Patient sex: M
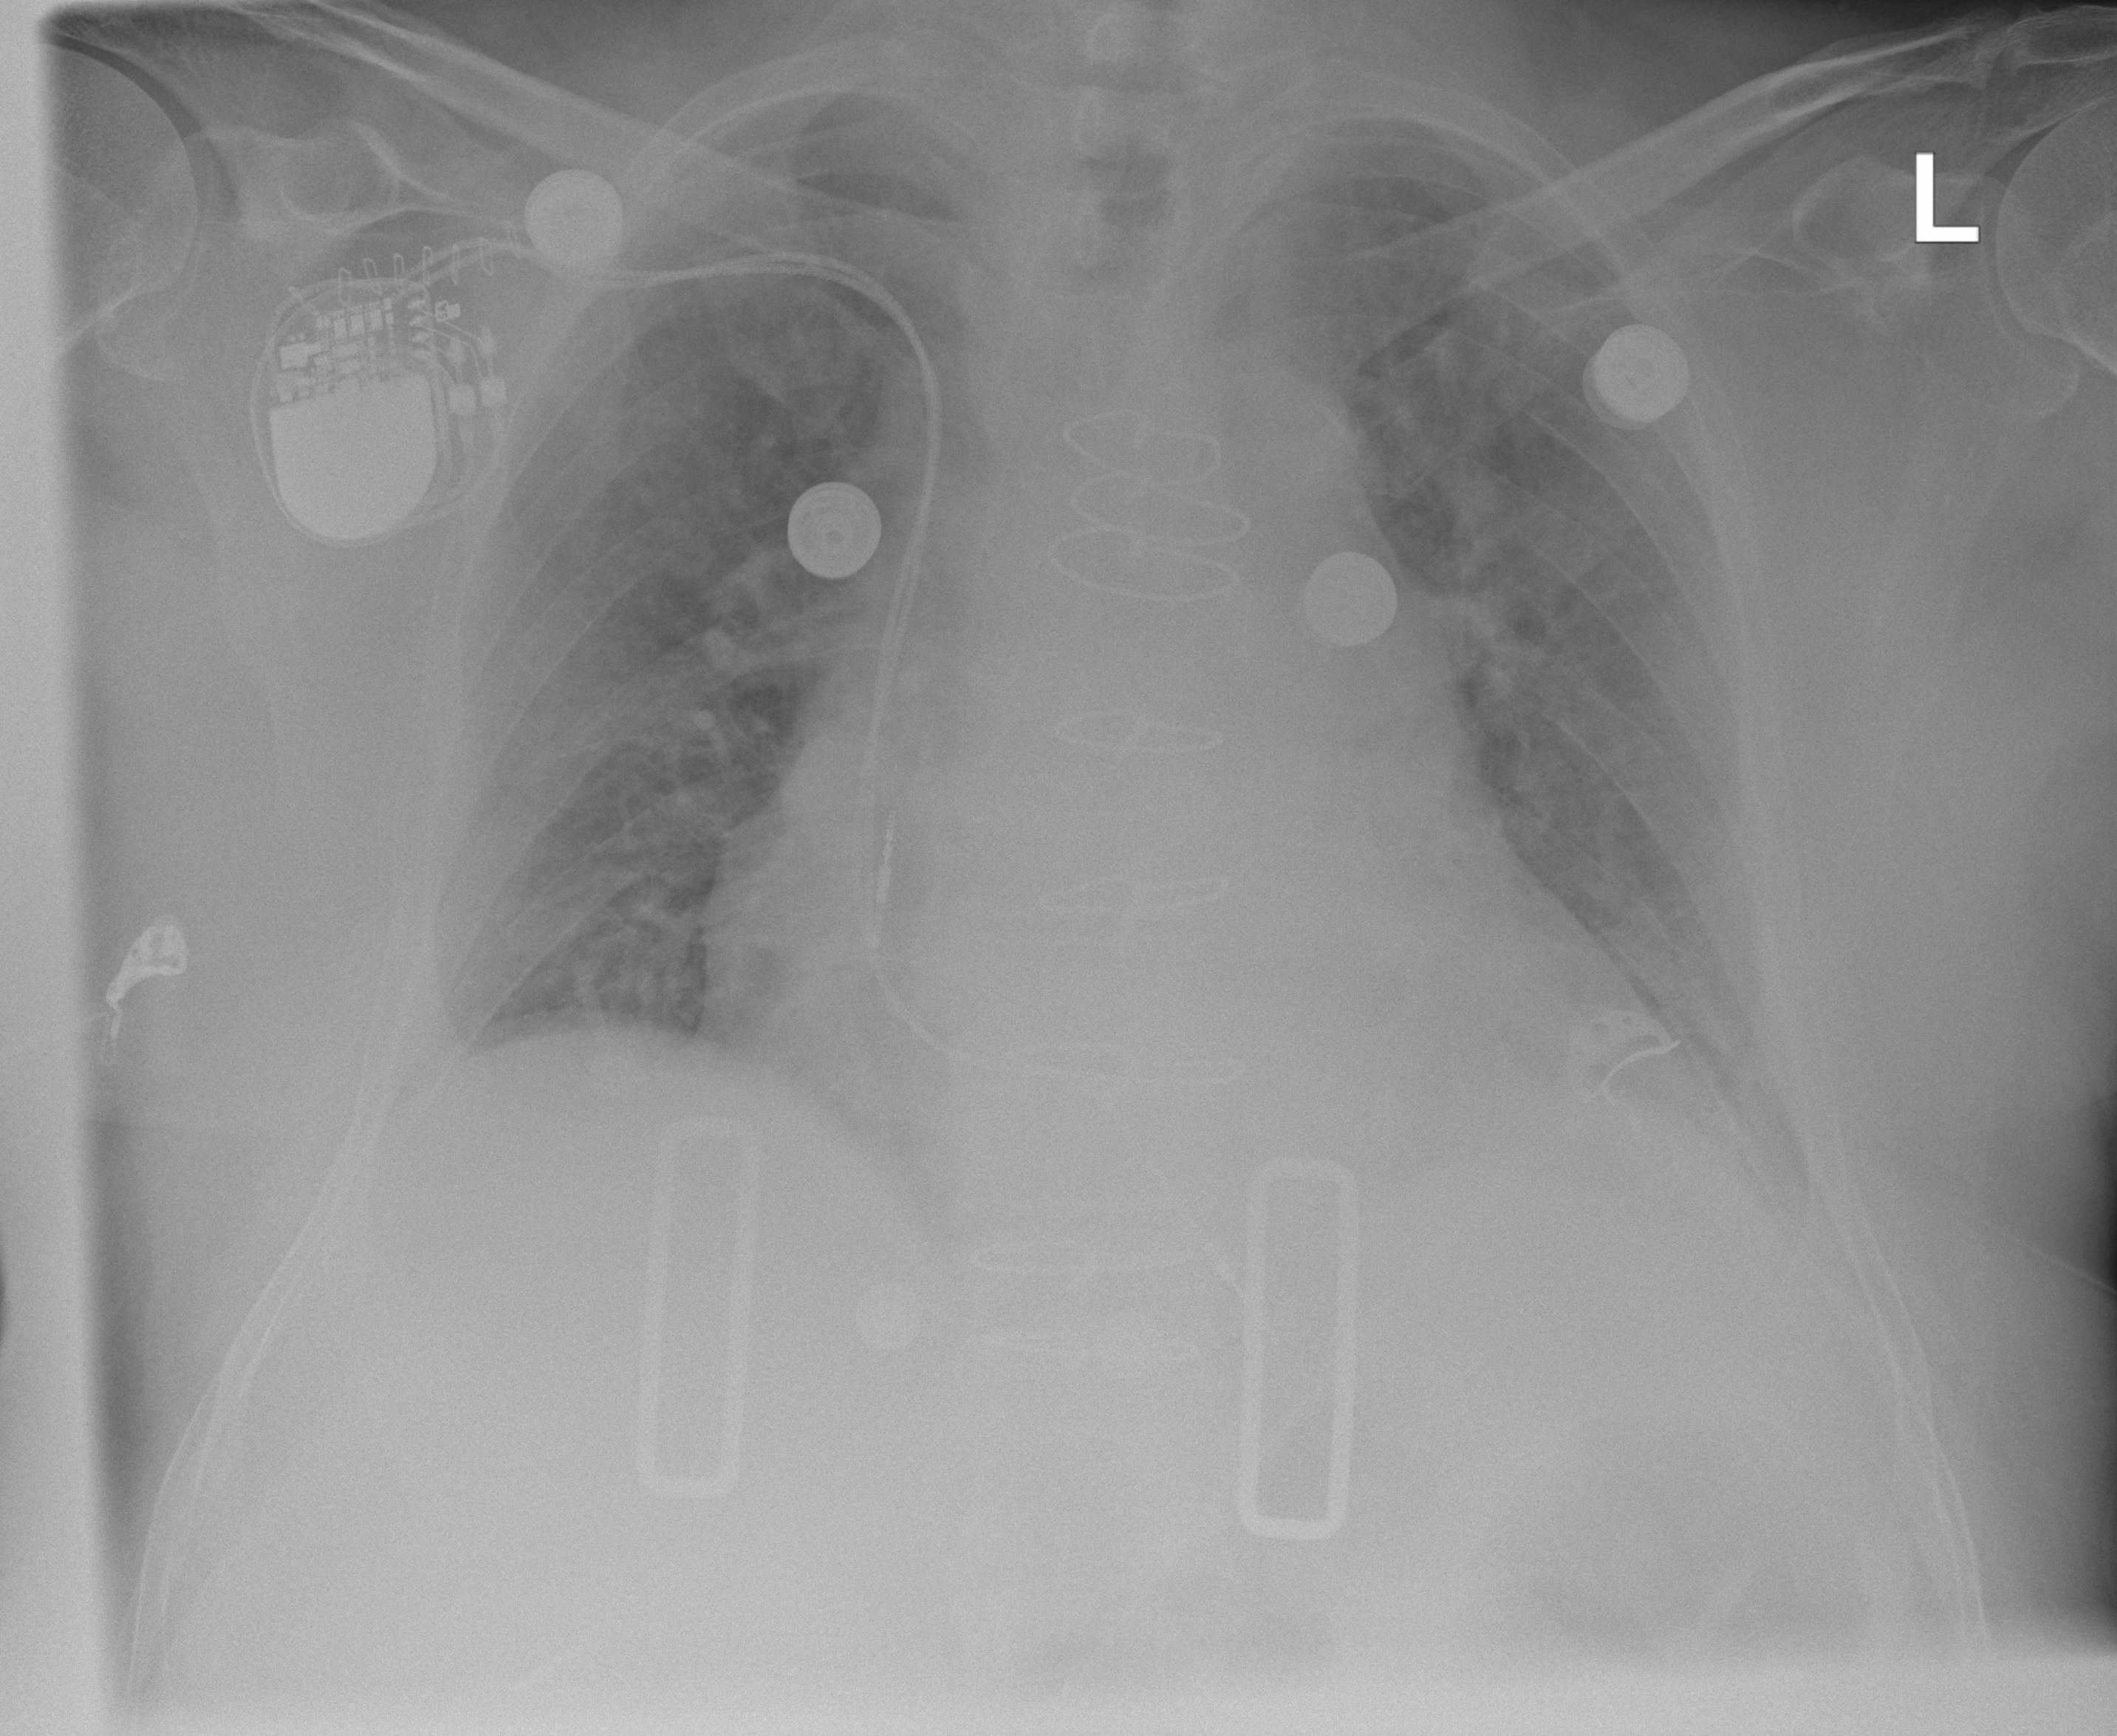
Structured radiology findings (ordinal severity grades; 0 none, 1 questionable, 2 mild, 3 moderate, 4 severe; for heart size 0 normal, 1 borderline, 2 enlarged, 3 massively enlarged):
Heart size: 2
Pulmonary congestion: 2
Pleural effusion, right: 0
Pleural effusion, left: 1
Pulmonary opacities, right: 0
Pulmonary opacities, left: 0
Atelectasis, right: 2
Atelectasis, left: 2